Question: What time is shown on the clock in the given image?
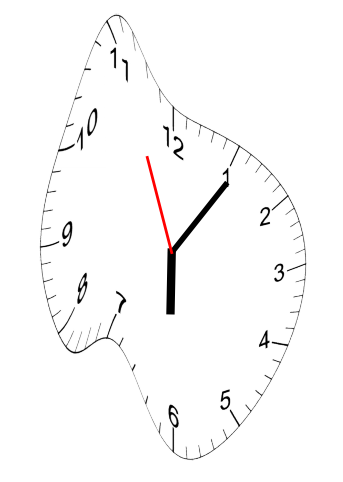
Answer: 06:05:56